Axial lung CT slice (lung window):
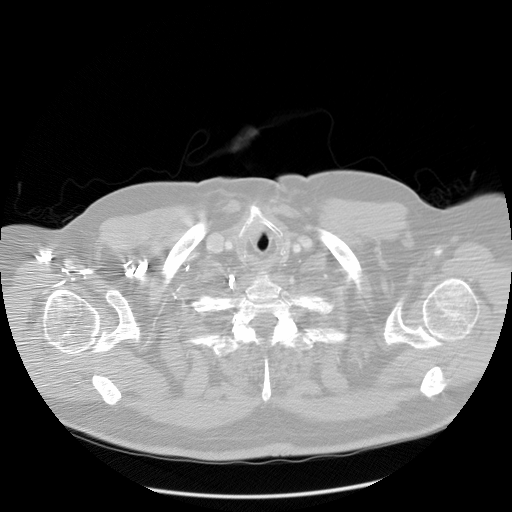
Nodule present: no